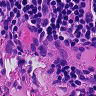
Metastatic tissue present: no